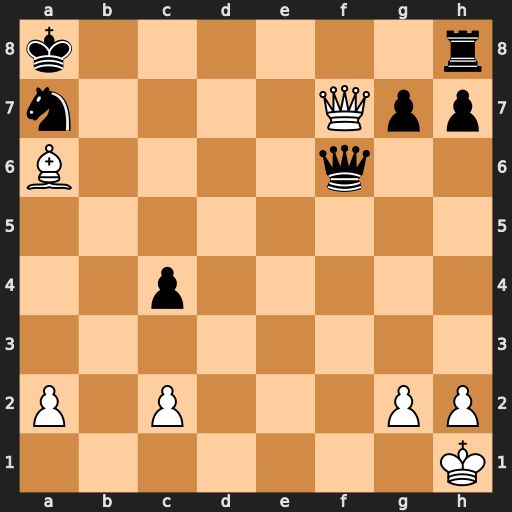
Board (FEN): k6r/n4Qpp/B4q2/8/2p5/8/P1P3PP/7K
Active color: w
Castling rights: -
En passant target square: -
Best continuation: Qb7#